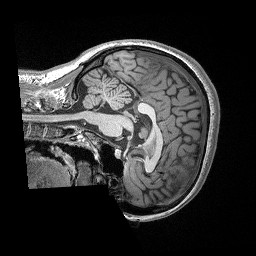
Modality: T1w
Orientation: sagittal
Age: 24
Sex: female